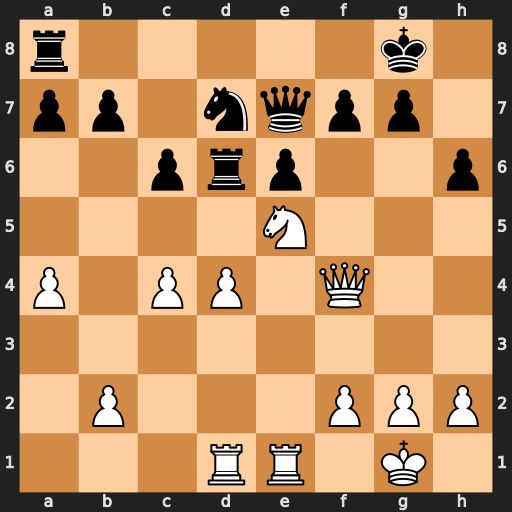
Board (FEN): r5k1/pp1nqpp1/2prp2p/4N3/P1PP1Q2/8/1P3PPP/3RR1K1
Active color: w
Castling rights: -
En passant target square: -
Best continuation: Nxf7 Qxf7 Qxd6